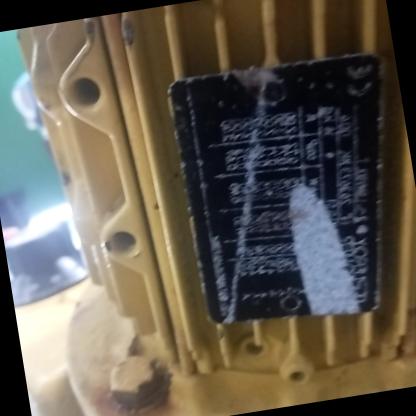
Klasa: tabliczka-znamionowa